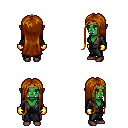
a pixel art fantasy rpg character, female body template, orc, green skin, gray robe, magenta pants, brunette extra-long hairstyle, bronze tiara, gold gloves, maroon shoes, four views (front, back, left, right), 2x2 character sprite sheet, small pixel art, hard edges, no anti-aliasing